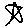
Label: star